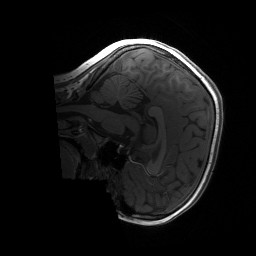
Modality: T1w
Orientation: sagittal
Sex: female
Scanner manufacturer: siemens
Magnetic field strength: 3 T
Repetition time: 1.9 s
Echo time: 0.00243 s